RGB frame:
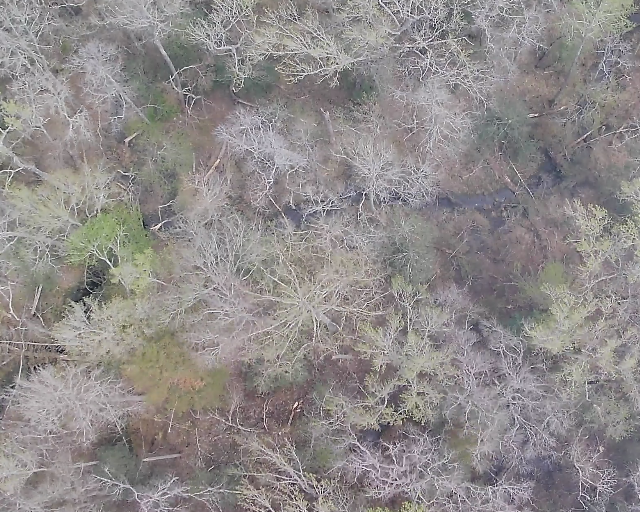
Thermal frame:
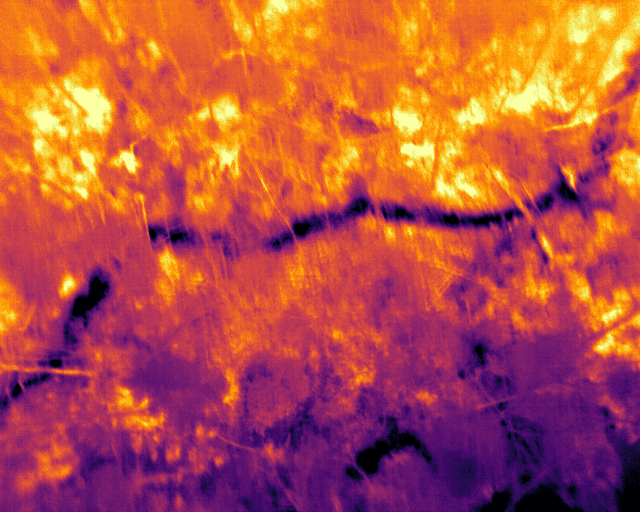
Captured: 2026-02-26 03:10:25
Pixels at or above 80 °C: 0 (fraction of frame: 0)